Question: What is the reading of the measurement in the image?
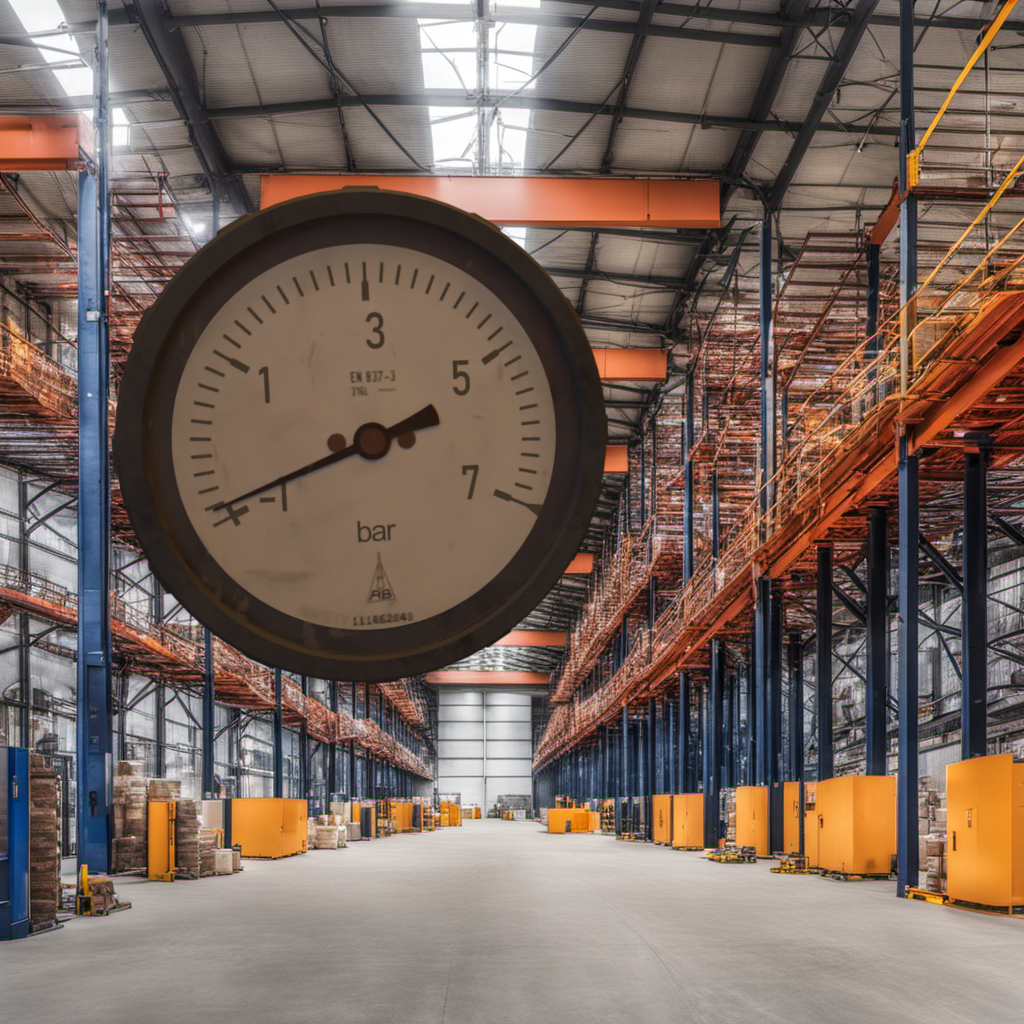
Answer: The result is -0.79
Question: What is the value range of this measurement?
Answer: The range is from -1 to 7
Question: What is the minimum and maximum reading range of this measurement?
Answer: The minimum value is -1 and the maximum value is 7